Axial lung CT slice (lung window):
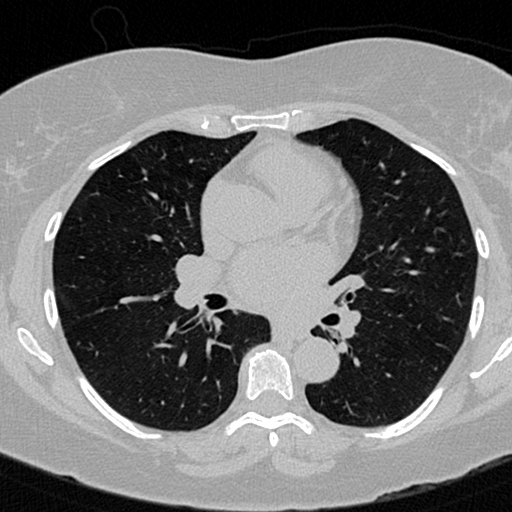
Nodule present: no